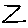
Label: zigzag